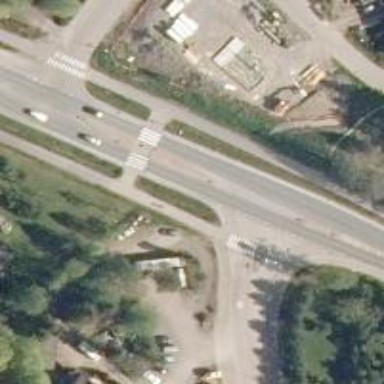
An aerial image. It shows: Cycleway.